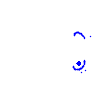
Particle: kaon